八年级 · 解析几何
如图, 已知 $A(3,4), B(1,2), C(5,1)$.

(1) 作 $\triangle A B C$ 关于 $x$ 轴对称的 $\triangle A_{1} B_{1} C_{1}$; 写出对称后三个顶点的坐标.

(2) 在 $x$ 轴上找一点 $P$ 使得 $P C+P B$ 最小, 画出点 $P$ 所在的位置;

(3) 求 $\triangle A_{1} B_{1} C_{1}$ 的面积.
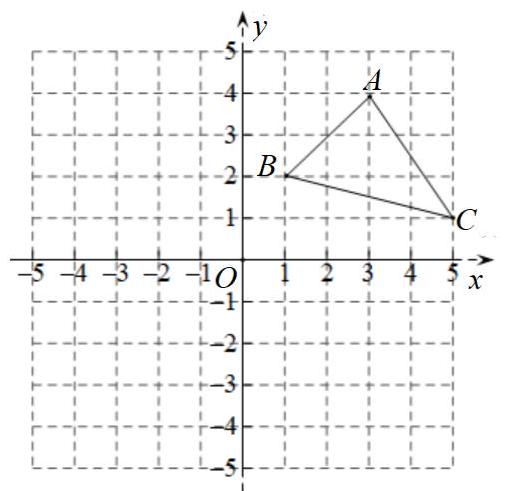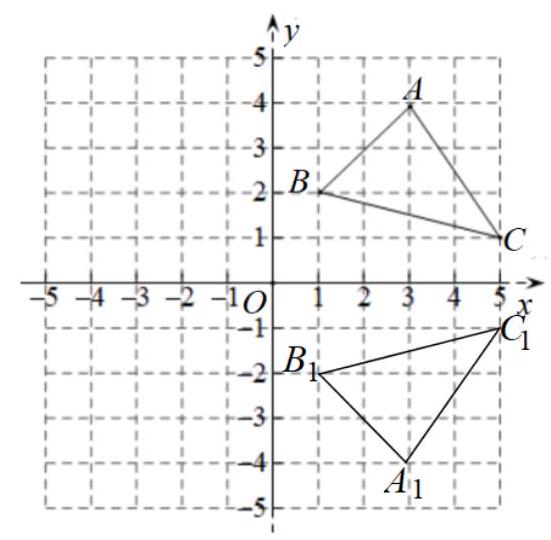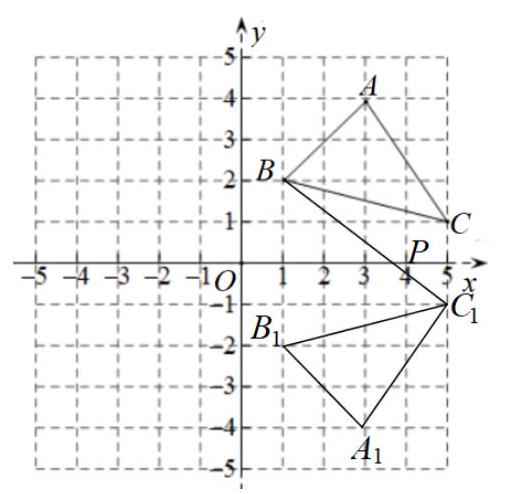
答案: 解: (1) 如图所示 $\triangle A_{1} B_{1} C_{1}$ 即为所求;

由图可知: $A_{1}(3,-4), B_{1}(1,-2), C_{1}(5,-1)$;

(2) 如图所示点 $P$ 即为所求;

$\because C, C_{1}$ 关于 $x$ 轴对称,

$\therefore B P+C P=B P+C_{1} P \geq B C_{1}$,

$\therefore$ 当 $B, P, C_{1}$ 三点共线时, $P C+P B$ 的值最小;

(3) $\triangle A_{1} B_{1} C_{1}$ 的面积 $3 \times 4-\frac{1}{2} \times 4 \times 1-\frac{1}{2} \times 2 \times 2-\frac{1}{2} \times 3 \times 2=5$.